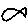
Label: fish